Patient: sex M, age 36
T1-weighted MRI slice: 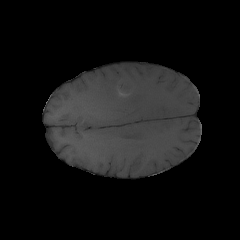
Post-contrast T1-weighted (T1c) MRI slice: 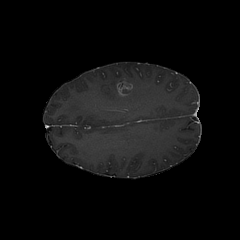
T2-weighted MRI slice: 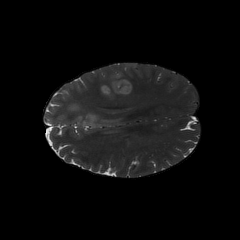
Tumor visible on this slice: yes
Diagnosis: Glioblastoma, IDH-wildtype
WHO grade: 4